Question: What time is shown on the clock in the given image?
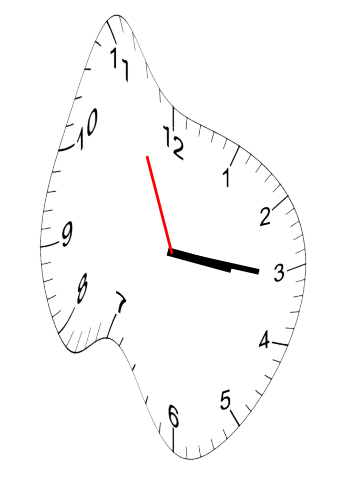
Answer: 03:15:56